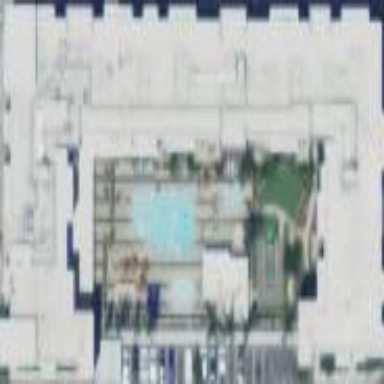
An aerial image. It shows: Hotel building.